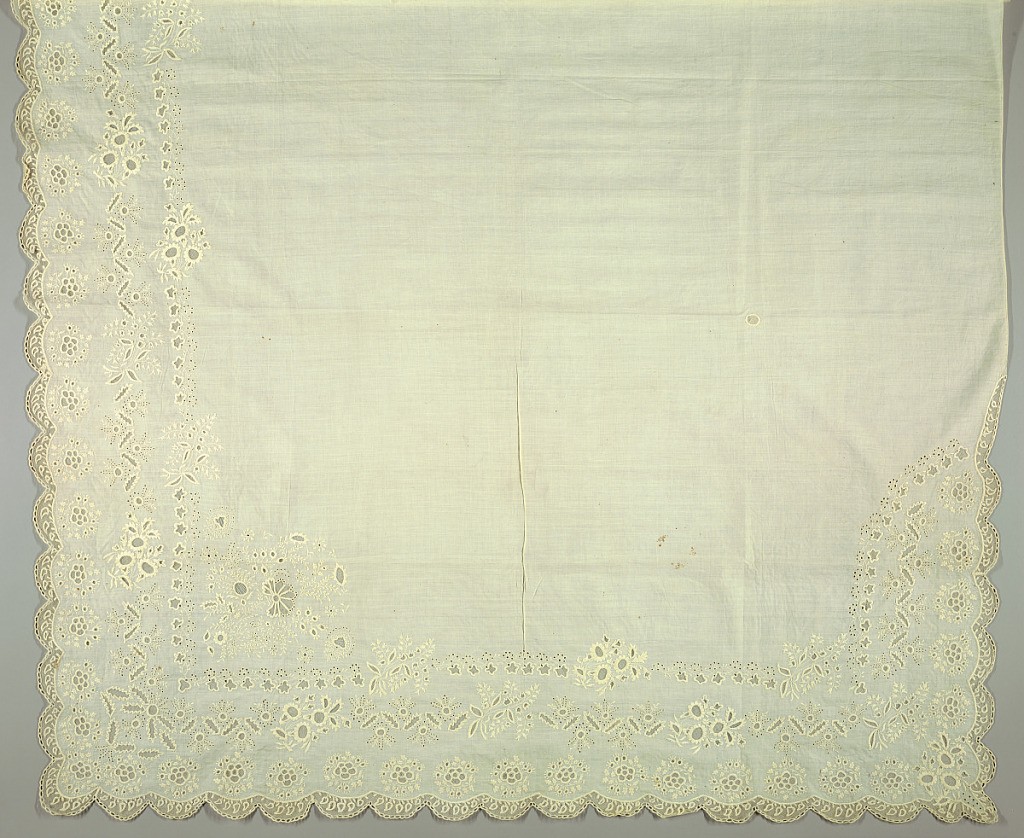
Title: Shawl
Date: mid-19th century
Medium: linen, cotton Technique: plain weave embroidered in eyelet, outline, and satin stitches with inlays of net
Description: White shawl with white embroidery on three corners and two sides in floral design arranged on three borders.